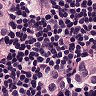
Metastatic tissue present: yes